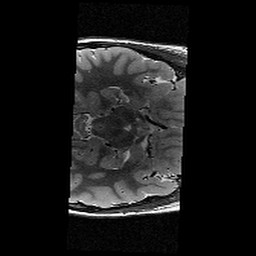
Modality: T2w
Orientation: axial
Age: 10
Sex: female
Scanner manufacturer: siemens
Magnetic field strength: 3 T
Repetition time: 9.23 s
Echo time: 0.067 s